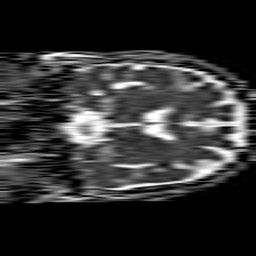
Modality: ADC
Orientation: coronal
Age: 83
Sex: male
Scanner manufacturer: philips
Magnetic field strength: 1.5 T
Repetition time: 4.6 s
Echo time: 0.08631 s